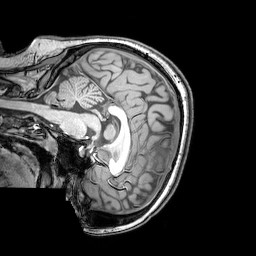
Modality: T1w
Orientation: sagittal
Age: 24
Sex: female
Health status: healthy
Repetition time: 0.081 s
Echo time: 0.037 s